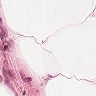
Metastatic tissue present: no